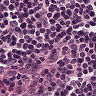
Metastatic tissue present: no